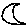
Label: moon